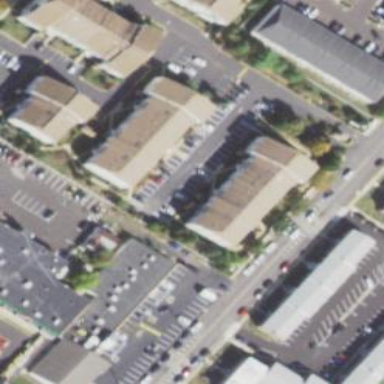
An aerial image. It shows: Building.